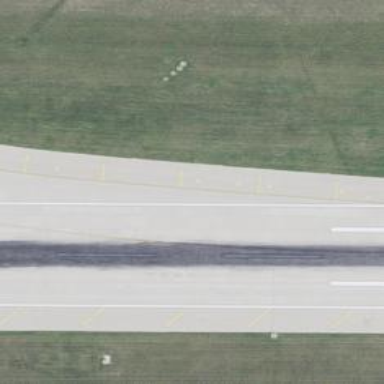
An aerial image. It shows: Image of taxiway at airport.